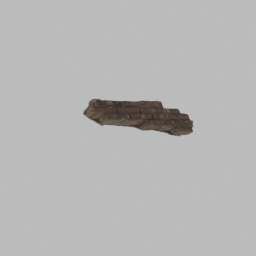
Label: architecture